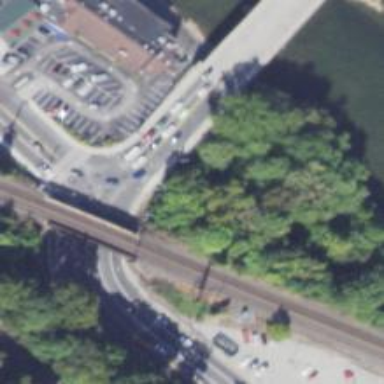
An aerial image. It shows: Railway bridge.